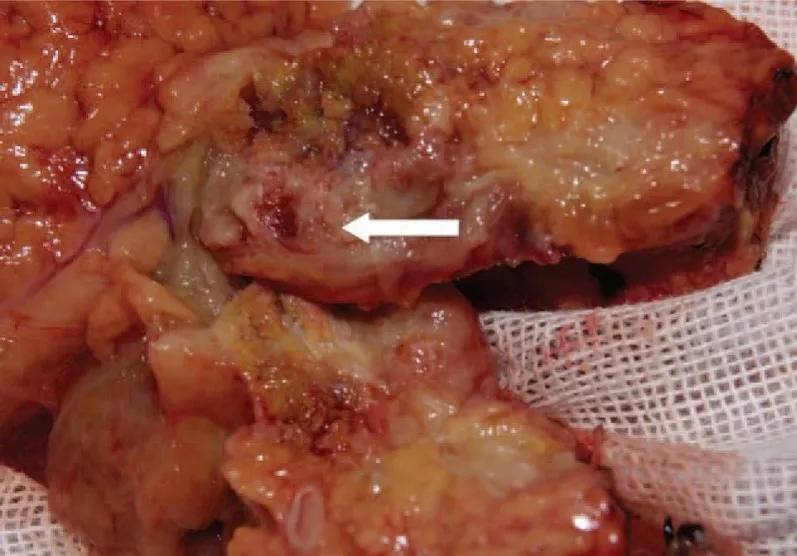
Postoperative specimen: spherical tumor at the head of pancreas, measuring 3 cm in diameter. It was composed of a fish-shaped gray matter and a hard structure resembling spongy bone in close proximity.
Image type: pathology (fish)